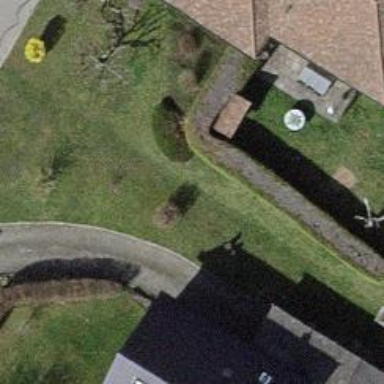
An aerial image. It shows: Hedge barrier.